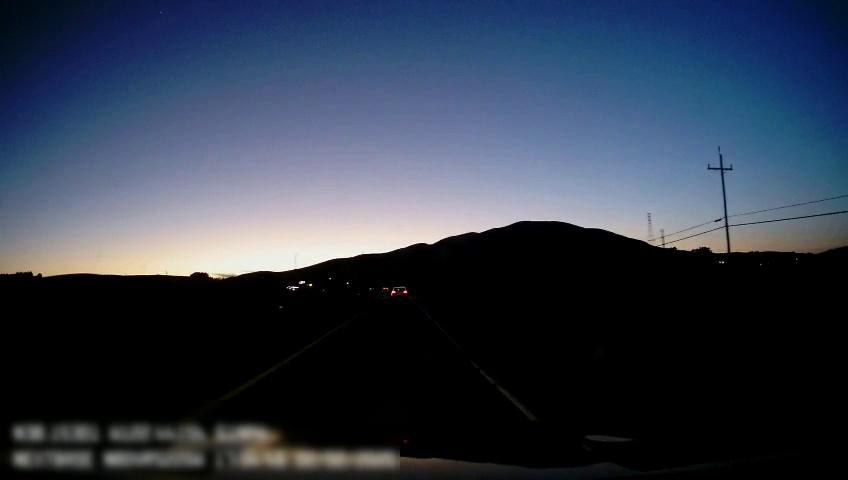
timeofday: Dusk/Dawn/Twilight
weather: Other
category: Drivable Space
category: Vehicles | Car
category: Lanes | Current Lane
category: Lanes | Current Lane